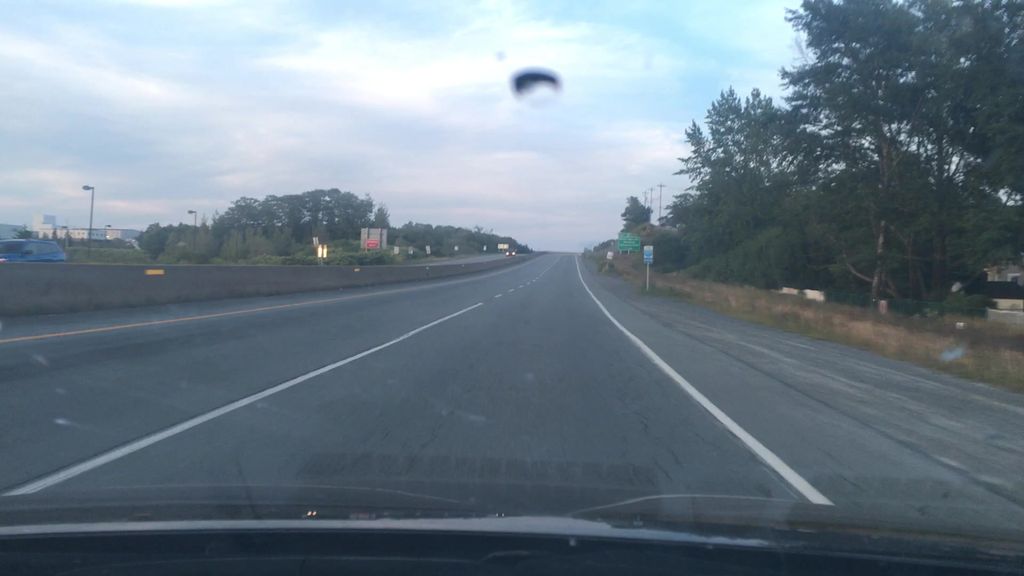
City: halifax